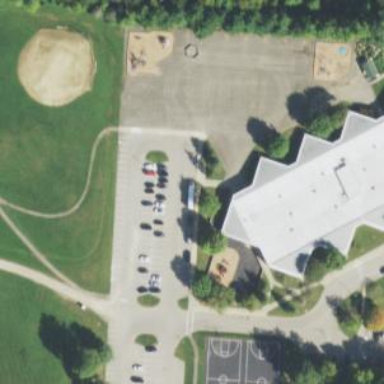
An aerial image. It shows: School.